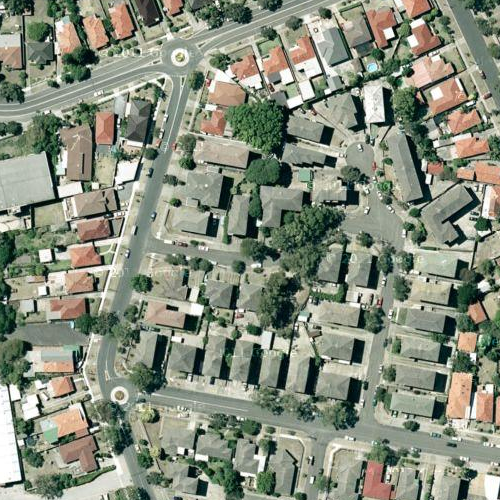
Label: sydney